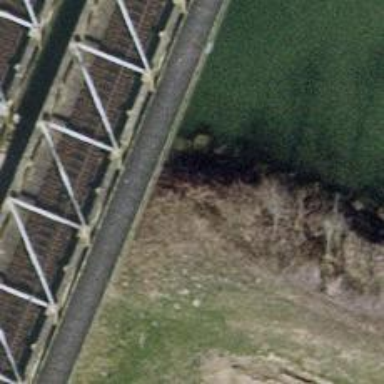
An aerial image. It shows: Hedge barrier.